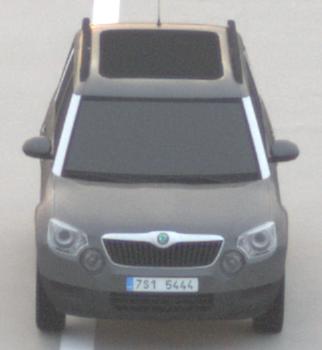
Make: Skoda
Model: Yeti 1.2 TSI
Detailed model: Yeti
Model produced from: 2009/11
Model produced until: 2011/10
Doors: 5
Color: gray
Road condition: dry road
Daytime: sunrise or sunset
Contrast: low contrast